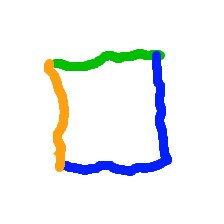
Shape: square